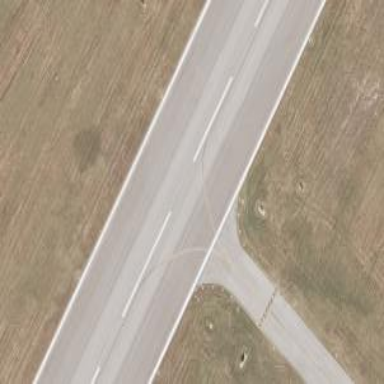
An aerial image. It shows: Image of taxiway at airport.